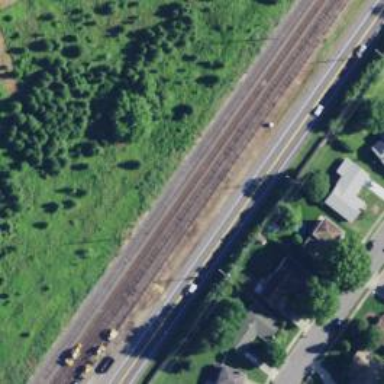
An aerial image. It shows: Railway spur service.